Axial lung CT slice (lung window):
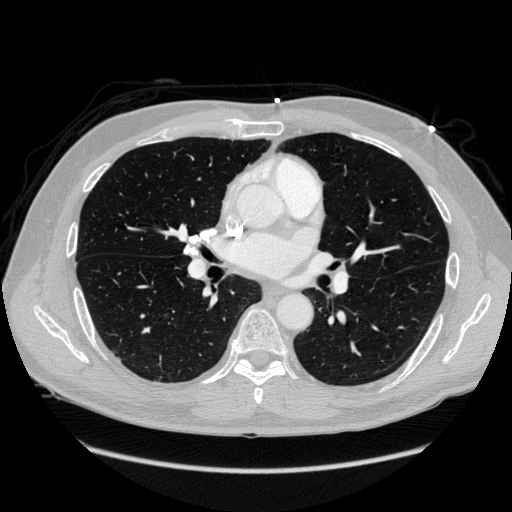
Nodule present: no